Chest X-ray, AP view. Patient: 43 years old, sex F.
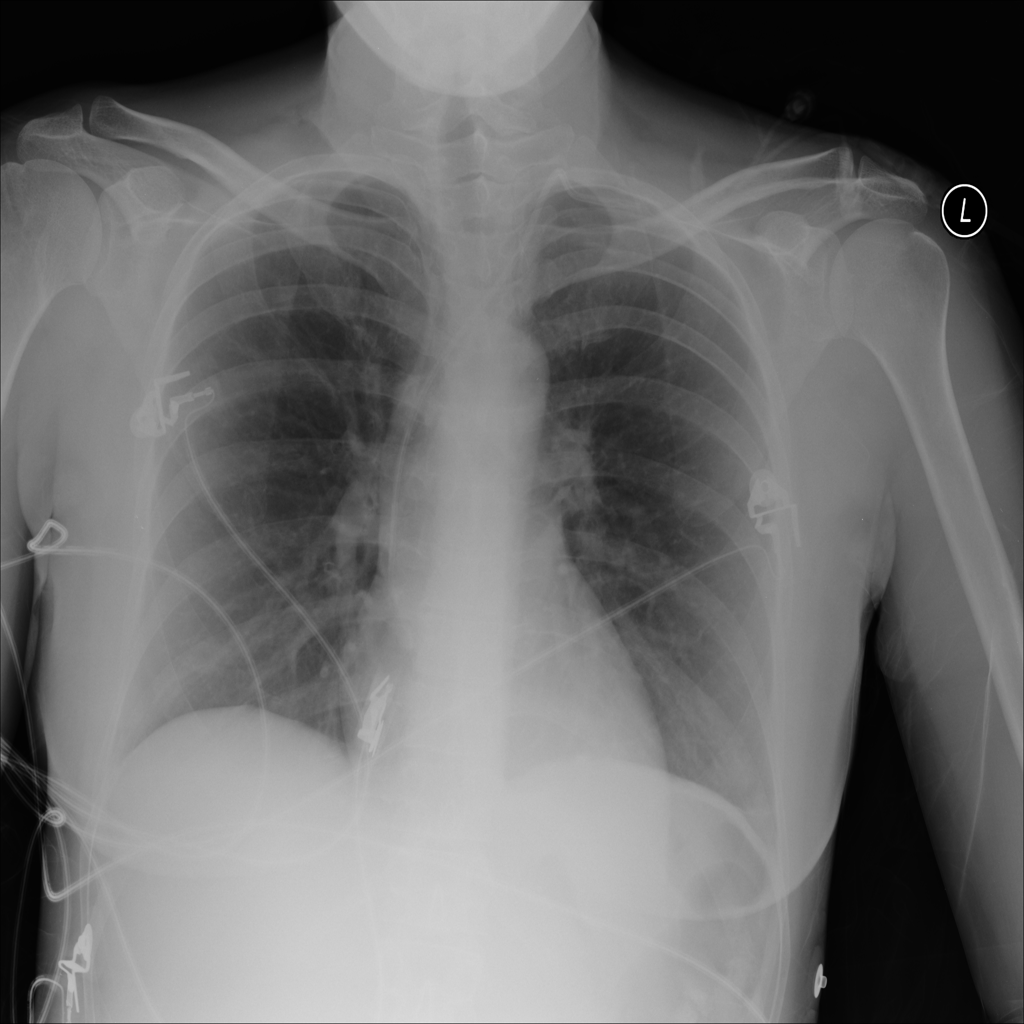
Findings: No Finding